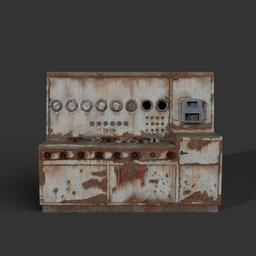
Label: electronics